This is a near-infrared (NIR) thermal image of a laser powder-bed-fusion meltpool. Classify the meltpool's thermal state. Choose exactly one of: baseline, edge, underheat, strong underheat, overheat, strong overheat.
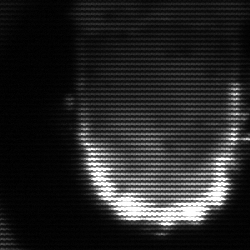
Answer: baseline